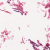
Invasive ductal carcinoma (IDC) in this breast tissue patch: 0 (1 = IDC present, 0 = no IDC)